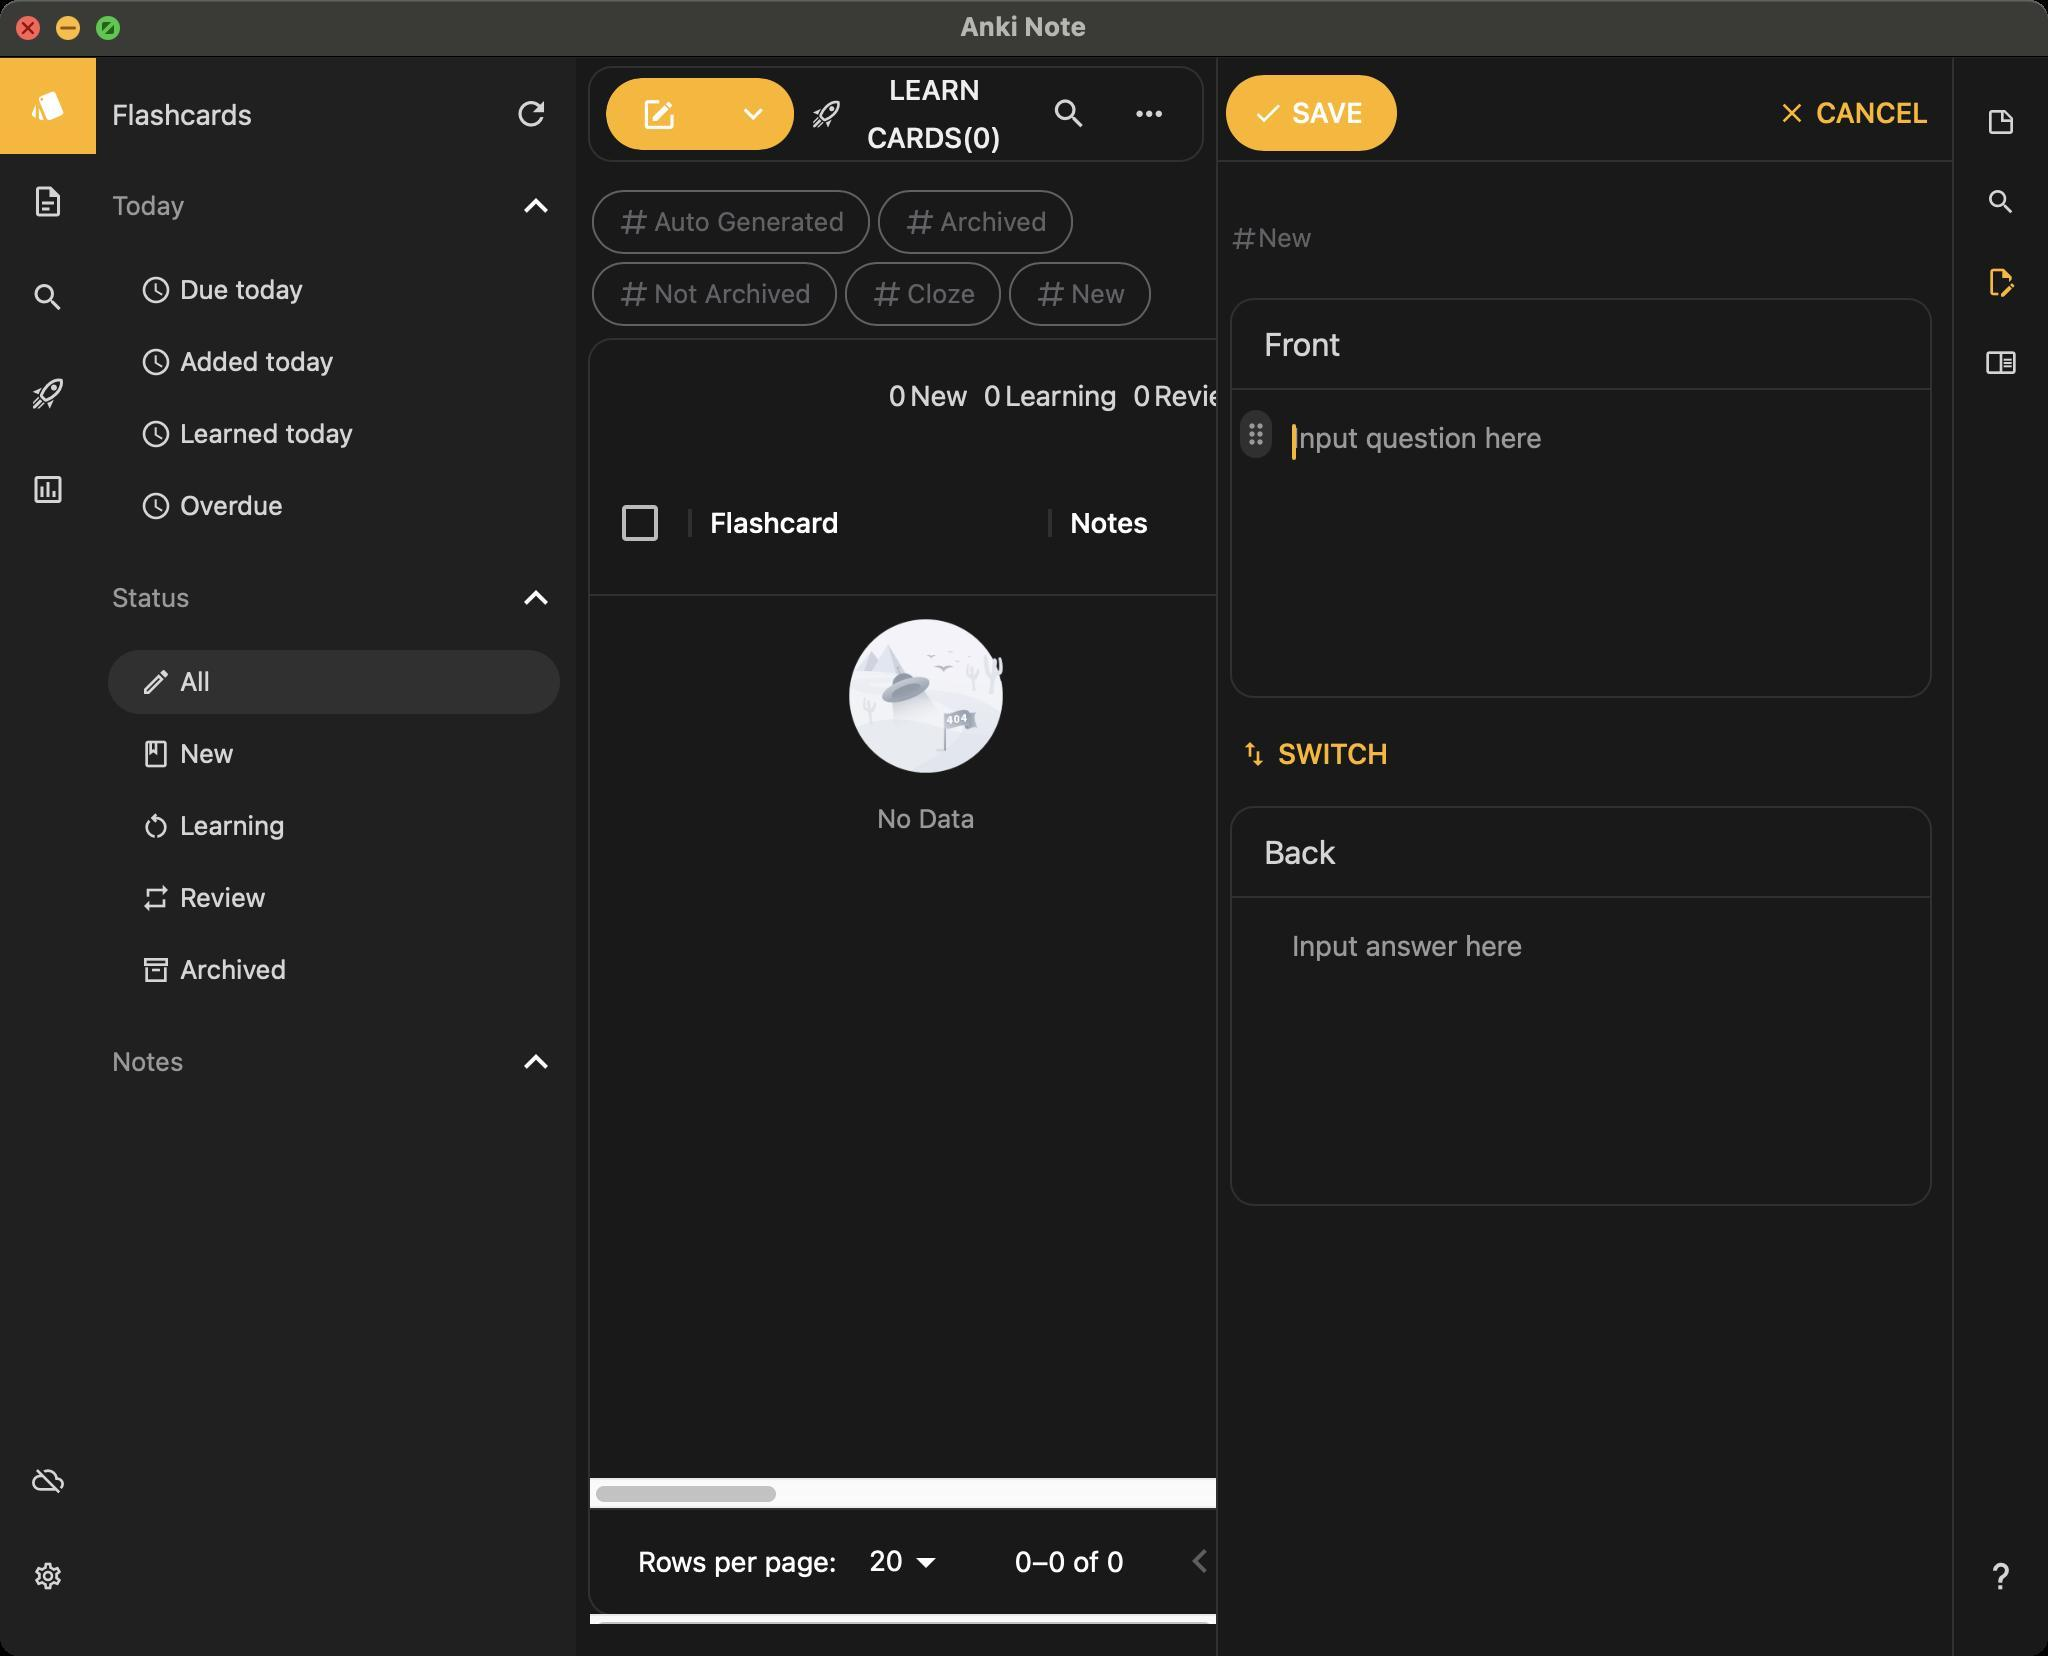
Accessibility tree:
{"name": "Anki_Note", "role": "AXWindow", "description": null, "role_description": "standard window", "value": null, "position": "352.00;121.00", "size": "1024;828", "children": [{"name": null, "role": "AXGroup", "description": null, "role_description": "group", "value": null, "position": "0.00;0.00", "size": "1024;828", "children": [{"name": null, "role": "AXGroup", "description": null, "role_description": "group", "value": null, "position": "0.00;28.00", "size": "1024;800", "children": [{"name": null, "role": "AXGroup", "description": null, "role_description": "group", "value": null, "position": "0.00;28.00", "size": "1024;800", "children": [{"name": "", "role": "AXScrollArea", "description": "", "role_description": "scroll area", "value": "", "position": "0.00;28.00", "size": "1024;800", "children": [{"name": "", "role": "AXWebArea", "description": "Tea Note", "role_description": "HTML content", "value": "", "position": "0.00;28.00", "size": "1024;800", "children": [{"name": "", "role": "AXStaticText", "description": "", "role_description": "text", "value": null, "position": "15.00;43.00", "size": "18;19", "children": []}, {"name": "", "role": "AXStaticText", "description": "", "role_description": "text", "value": null, "position": "15.00;91.00", "size": "18;19", "children": []}, {"name": "", "role": "AXStaticText", "description": "", "role_description": "text", "value": null, "position": "15.00;139.00", "size": "18;19", "children": []}, {"name": "", "role": "AXStaticText", "description": "", "role_description": "text", "value": null, "position": "15.00;187.00", "size": "18;19", "children": []}, {"name": "", "role": "AXStaticText", "description": "", "role_description": "text", "value": null, "position": "15.00;235.00", "size": "18;19", "children": []}, {"name": "", "role": "AXStaticText", "description": "", "role_description": "text", "value": "cloud_off", "position": "16.00;732.00", "size": "16;16", "children": []}, {"name": "", "role": "AXStaticText", "description": "", "role_description": "text", "value": "settings", "position": "16.00;780.00", "size": "16;16", "children": []}, {"name": "", "role": "AXGroup", "description": "", "role_description": "group", "value": "", "position": "48.00;29.00", "size": "240;799", "children": [{"name": "", "role": "AXGroup", "description": "", "role_description": "group", "value": "", "position": "56.00;46.00", "size": "70;22", "children": [{"name": "", "role": "AXStaticText", "description": "", "role_description": "text", "value": "Flashcards", "position": "56.00;48.00", "size": "70;18", "children": []}]}, {"name": "refresh", "role": "AXButton", "description": "", "role_description": "button", "value": "", "position": "248.00;39.00", "size": "36;36", "children": []}, {"name": "Today", "role": "AXButton", "description": "", "role_description": "button", "value": "", "position": "48.00;85.00", "size": "256;54", "children": []}, {"name": "", "role": "AXStaticText", "description": "", "role_description": "text", "value": "schedule", "position": "70.00;137.00", "size": "16;16", "children": []}, {"name": "", "role": "AXGroup", "description": "", "role_description": "group", "value": "", "position": "90.00;135.00", "size": "174;20", "children": [{"name": "", "role": "AXStaticText", "description": "", "role_description": "text", "value": "Due today", "position": "90.00;136.00", "size": "62;17", "children": []}]}, {"name": "", "role": "AXStaticText", "description": "", "role_description": "text", "value": "schedule", "position": "70.00;173.00", "size": "16;16", "children": []}, {"name": "", "role": "AXGroup", "description": "", "role_description": "group", "value": "", "position": "90.00;171.00", "size": "174;20", "children": [{"name": "", "role": "AXStaticText", "description": "", "role_description": "text", "value": "Added today", "position": "90.00;172.00", "size": "77;17", "children": []}]}, {"name": "", "role": "AXStaticText", "description": "", "role_description": "text", "value": "schedule", "position": "70.00;209.00", "size": "16;16", "children": []}, {"name": "", "role": "AXGroup", "description": "", "role_description": "group", "value": "", "position": "90.00;207.00", "size": "174;20", "children": [{"name": "", "role": "AXStaticText", "description": "", "role_description": "text", "value": "Learned today", "position": "90.00;208.00", "size": "87;17", "children": []}]}, {"name": "", "role": "AXStaticText", "description": "", "role_description": "text", "value": "schedule", "position": "70.00;245.00", "size": "16;16", "children": []}, {"name": "", "role": "AXGroup", "description": "", "role_description": "group", "value": "", "position": "90.00;243.00", "size": "174;20", "children": [{"name": "", "role": "AXStaticText", "description": "", "role_description": "text", "value": "Overdue", "position": "90.00;244.00", "size": "52;17", "children": []}]}, {"name": "Status", "role": "AXButton", "description": "", "role_description": "button", "value": "", "position": "48.00;281.00", "size": "256;54", "children": []}, {"name": "", "role": "AXStaticText", "description": "", "role_description": "text", "value": "create", "position": "70.00;333.00", "size": "16;16", "children": []}, {"name": "", "role": "AXGroup", "description": "", "role_description": "group", "value": "", "position": "90.00;331.00", "size": "174;20", "children": [{"name": "", "role": "AXStaticText", "description": "", "role_description": "text", "value": "All", "position": "90.00;332.00", "size": "16;17", "children": []}]}, {"name": "", "role": "AXStaticText", "description": "", "role_description": "text", "value": "book", "position": "70.00;369.00", "size": "16;16", "children": []}, {"name": "", "role": "AXGroup", "description": "", "role_description": "group", "value": "", "position": "90.00;367.00", "size": "174;20", "children": [{"name": "", "role": "AXStaticText", "description": "", "role_description": "text", "value": "New", "position": "90.00;368.00", "size": "27;17", "children": []}]}, {"name": "", "role": "AXStaticText", "description": "", "role_description": "text", "value": "restart_alt", "position": "70.00;405.00", "size": "16;16", "children": []}, {"name": "", "role": "AXGroup", "description": "", "role_description": "group", "value": "", "position": "90.00;403.00", "size": "174;20", "children": [{"name": "", "role": "AXStaticText", "description": "", "role_description": "text", "value": "Learning", "position": "90.00;404.00", "size": "53;17", "children": []}]}, {"name": "", "role": "AXStaticText", "description": "", "role_description": "text", "value": "repeat", "position": "70.00;441.00", "size": "16;16", "children": []}, {"name": "", "role": "AXGroup", "description": "", "role_description": "group", "value": "", "position": "90.00;439.00", "size": "174;20", "children": [{"name": "", "role": "AXStaticText", "description": "", "role_description": "text", "value": "Review", "position": "90.00;440.00", "size": "43;17", "children": []}]}, {"name": "", "role": "AXStaticText", "description": "", "role_description": "text", "value": null, "position": "70.00;477.00", "size": "16;16", "children": []}, {"name": "", "role": "AXGroup", "description": "", "role_description": "group", "value": "", "position": "90.00;475.00", "size": "174;20", "children": [{"name": "", "role": "AXStaticText", "description": "", "role_description": "text", "value": "Archived", "position": "90.00;476.00", "size": "54;17", "children": []}]}, {"name": "Notes", "role": "AXButton", "description": "", "role_description": "button", "value": "", "position": "48.00;513.00", "size": "256;54", "children": []}, {"name": "", "role": "AXGroup", "description": "", "role_description": "group", "value": "", "position": "0.00;28.00", "size": "0;0", "children": []}, {"name": "", "role": "AXGroup", "description": "", "role_description": "group", "value": "", "position": "283.00;29.00", "size": "10;799", "children": []}]}, {"name": "", "role": "AXGroup", "description": "", "role_description": "group", "value": "", "position": "303.00;39.00", "size": "95;36", "children": [{"name": null, "role": "AXButton", "description": "", "role_description": "button", "value": "", "position": "303.00;39.00", "size": "53;36", "children": []}, {"name": "expand_more", "role": "AXButton", "description": "", "role_description": "button", "value": "", "position": "356.00;39.00", "size": "42;36", "children": []}]}, {"name": "LEARN_CARDS_(_0_)", "role": "AXButton", "description": "", "role_description": "button", "value": "", "position": "401.00;27.00", "size": "116;60", "children": []}, {"name": "search", "role": "AXButton", "description": "", "role_description": "button", "value": "", "position": "517.00;39.00", "size": "36;36", "children": []}, {"name": "more_horiz", "role": "AXButton", "description": "", "role_description": "button", "value": "", "position": "557.00;39.00", "size": "36;36", "children": []}, {"name": "Auto_Generated", "role": "AXButton", "description": "", "role_description": "button", "value": "", "position": "296.00;95.00", "size": "139;32", "children": []}, {"name": "Archived", "role": "AXButton", "description": "", "role_description": "button", "value": "", "position": "439.00;95.00", "size": "98;32", "children": []}, {"name": "Not_Archived", "role": "AXButton", "description": "", "role_description": "button", "value": "", "position": "296.00;131.00", "size": "123;32", "children": []}, {"name": "Cloze", "role": "AXButton", "description": "", "role_description": "button", "value": "", "position": "422.00;131.00", "size": "79;32", "children": []}, {"name": "New", "role": "AXButton", "description": "", "role_description": "button", "value": "", "position": "504.00;131.00", "size": "72;32", "children": []}, {"name": "", "role": "AXTable", "description": "", "role_description": "table", "value": "", "position": "294.00;169.00", "size": "338;653", "children": [{"name": "", "role": "AXRow", "description": "", "role_description": "row", "value": "", "position": "295.00;225.00", "size": "978;73", "children": [{"name": "", "role": "AXCell", "description": "", "role_description": "cell", "value": "", "position": "295.00;225.00", "size": "62;73", "children": [{"name": "", "role": "AXGroup", "description": "", "role_description": "group", "value": "", "position": "295.00;225.00", "size": "50;73", "children": [{"name": "", "role": "AXCheckBox", "description": "Select all rows", "role_description": "checkbox", "value": 0, "position": "299.00;240.00", "size": "42;43", "children": []}]}]}, {"name": "", "role": "AXCell", "description": "Flashcard", "role_description": "cell", "value": "", "position": "345.00;225.00", "size": "192;73", "children": [{"name": "", "role": "AXGroup", "description": "", "role_description": "group", "value": "", "position": "355.00;225.00", "size": "160;73", "children": [{"name": "", "role": "AXGroup", "description": "", "role_description": "group", "value": "", "position": "355.00;225.00", "size": "65;73", "children": [{"name": "", "role": "AXStaticText", "description": "", "role_description": "text", "value": "Flashcard", "position": "355.00;252.00", "size": "65;18", "children": []}]}]}]}, {"name": "", "role": "AXCell", "description": "Notes", "role_description": "cell", "value": "", "position": "525.00;225.00", "size": "252;73", "children": [{"name": "", "role": "AXGroup", "description": "", "role_description": "group", "value": "", "position": "535.00;225.00", "size": "220;73", "children": [{"name": "", "role": "AXGroup", "description": "", "role_description": "group", "value": "", "position": "535.00;225.00", "size": "39;73", "children": [{"name": "", "role": "AXStaticText", "description": "", "role_description": "text", "value": "Notes", "position": "535.00;252.00", "size": "40;18", "children": []}]}]}]}, {"name": "", "role": "AXCell", "description": "Tags", "role_description": "cell", "value": "", "position": "765.00;225.00", "size": "212;73", "children": [{"name": "", "role": "AXGroup", "description": "", "role_description": "group", "value": "", "position": "775.00;225.00", "size": "180;73", "children": [{"name": "", "role": "AXGroup", "description": "", "role_description": "group", "value": "", "position": "775.00;225.00", "size": "31;73", "children": [{"name": "", "role": "AXStaticText", "description": "", "role_description": "text", "value": "Tags", "position": "775.00;252.00", "size": "32;18", "children": []}]}]}]}, {"name": "", "role": "AXCell", "description": "Repeat", "role_description": "cell", "value": "", "position": "965.00;225.00", "size": "108;73", "children": [{"name": "", "role": "AXGroup", "description": "", "role_description": "group", "value": "", "position": "975.00;225.00", "size": "76;73", "children": [{"name": "", "role": "AXGroup", "description": "", "role_description": "group", "value": "", "position": "1004.00;225.00", "size": "48;73", "children": [{"name": "", "role": "AXStaticText", "description": "", "role_description": "text", "value": "Repeat", "position": "1004.00;252.00", "size": "47;18", "children": []}]}]}]}, {"name": "", "role": "AXCell", "description": "Next practice", "role_description": "cell", "value": "", "position": "1061.00;225.00", "size": "212;73", "children": [{"name": "", "role": "AXGroup", "description": "", "role_description": "group", "value": "", "position": "1071.00;225.00", "size": "180;73", "children": [{"name": "", "role": "AXGroup", "description": "", "role_description": "group", "value": "", "position": "1162.00;225.00", "size": "90;73", "children": [{"name": "", "role": "AXStaticText", "description": "", "role_description": "text", "value": "Next practice", "position": "1162.00;252.00", "size": "89;18", "children": []}]}]}]}]}, {"name": "", "role": "AXColumn", "description": "", "role_description": "column", "value": "", "position": "295.00;225.00", "size": "62;73", "children": [{"name": "", "role": "AXCell", "description": "", "role_description": "cell", "value": "", "position": "295.00;225.00", "size": "62;73", "children": [{"name": "", "role": "AXGroup", "description": "", "role_description": "group", "value": "", "position": "295.00;225.00", "size": "50;73", "children": [{"name": "", "role": "AXCheckBox", "description": "Select all rows", "role_description": "checkbox", "value": 0, "position": "299.00;240.00", "size": "42;43", "children": []}]}]}]}, {"name": "", "role": "AXColumn", "description": "", "role_description": "column", "value": "", "position": "345.00;225.00", "size": "192;73", "children": [{"name": "", "role": "AXCell", "description": "Flashcard", "role_description": "cell", "value": "", "position": "345.00;225.00", "size": "192;73", "children": [{"name": "", "role": "AXGroup", "description": "", "role_description": "group", "value": "", "position": "355.00;225.00", "size": "160;73", "children": [{"name": "", "role": "AXGroup", "description": "", "role_description": "group", "value": "", "position": "355.00;225.00", "size": "65;73", "children": [{"name": "", "role": "AXStaticText", "description": "", "role_description": "text", "value": "Flashcard", "position": "355.00;252.00", "size": "65;18", "children": []}]}]}]}]}, {"name": "", "role": "AXColumn", "description": "", "role_description": "column", "value": "", "position": "525.00;225.00", "size": "252;73", "children": [{"name": "", "role": "AXCell", "description": "Notes", "role_description": "cell", "value": "", "position": "525.00;225.00", "size": "252;73", "children": [{"name": "", "role": "AXGroup", "description": "", "role_description": "group", "value": "", "position": "535.00;225.00", "size": "220;73", "children": [{"name": "", "role": "AXGroup", "description": "", "role_description": "group", "value": "", "position": "535.00;225.00", "size": "39;73", "children": [{"name": "", "role": "AXStaticText", "description": "", "role_description": "text", "value": "Notes", "position": "535.00;252.00", "size": "40;18", "children": []}]}]}]}]}, {"name": "", "role": "AXColumn", "description": "", "role_description": "column", "value": "", "position": "765.00;225.00", "size": "212;73", "children": [{"name": "", "role": "AXCell", "description": "Tags", "role_description": "cell", "value": "", "position": "765.00;225.00", "size": "212;73", "children": [{"name": "", "role": "AXGroup", "description": "", "role_description": "group", "value": "", "position": "775.00;225.00", "size": "180;73", "children": [{"name": "", "role": "AXGroup", "description": "", "role_description": "group", "value": "", "position": "775.00;225.00", "size": "31;73", "children": [{"name": "", "role": "AXStaticText", "description": "", "role_description": "text", "value": "Tags", "position": "775.00;252.00", "size": "32;18", "children": []}]}]}]}]}, {"name": "", "role": "AXColumn", "description": "", "role_description": "column", "value": "", "position": "965.00;225.00", "size": "108;73", "children": [{"name": "", "role": "AXCell", "description": "Repeat", "role_description": "cell", "value": "", "position": "965.00;225.00", "size": "108;73", "children": [{"name": "", "role": "AXGroup", "description": "", "role_description": "group", "value": "", "position": "975.00;225.00", "size": "76;73", "children": [{"name": "", "role": "AXGroup", "description": "", "role_description": "group", "value": "", "position": "1004.00;225.00", "size": "48;73", "children": [{"name": "", "role": "AXStaticText", "description": "", "role_description": "text", "value": "Repeat", "position": "1004.00;252.00", "size": "47;18", "children": []}]}]}]}]}, {"name": "", "role": "AXColumn", "description": "", "role_description": "column", "value": "", "position": "1061.00;225.00", "size": "212;73", "children": [{"name": "", "role": "AXCell", "description": "Next practice", "role_description": "cell", "value": "", "position": "1061.00;225.00", "size": "212;73", "children": [{"name": "", "role": "AXGroup", "description": "", "role_description": "group", "value": "", "position": "1071.00;225.00", "size": "180;73", "children": [{"name": "", "role": "AXGroup", "description": "", "role_description": "group", "value": "", "position": "1162.00;225.00", "size": "90;73", "children": [{"name": "", "role": "AXStaticText", "description": "", "role_description": "text", "value": "Next practice", "position": "1162.00;252.00", "size": "89;18", "children": []}]}]}]}]}, {"name": "", "role": "AXGroup", "description": "", "role_description": "group", "value": "", "position": "295.00;225.00", "size": "978;73", "children": [{"name": "", "role": "AXCell", "description": "", "role_description": "cell", "value": "", "position": "295.00;225.00", "size": "62;73", "children": [{"name": "", "role": "AXGroup", "description": "", "role_description": "group", "value": "", "position": "295.00;225.00", "size": "50;73", "children": [{"name": "", "role": "AXCheckBox", "description": "Select all rows", "role_description": "checkbox", "value": 0, "position": "299.00;240.00", "size": "42;43", "children": []}]}]}, {"name": "", "role": "AXCell", "description": "Flashcard", "role_description": "cell", "value": "", "position": "345.00;225.00", "size": "192;73", "children": [{"name": "", "role": "AXGroup", "description": "", "role_description": "group", "value": "", "position": "355.00;225.00", "size": "160;73", "children": [{"name": "", "role": "AXGroup", "description": "", "role_description": "group", "value": "", "position": "355.00;225.00", "size": "65;73", "children": [{"name": "", "role": "AXStaticText", "description": "", "role_description": "text", "value": "Flashcard", "position": "355.00;252.00", "size": "65;18", "children": []}]}]}]}, {"name": "", "role": "AXCell", "description": "Notes", "role_description": "cell", "value": "", "position": "525.00;225.00", "size": "252;73", "children": [{"name": "", "role": "AXGroup", "description": "", "role_description": "group", "value": "", "position": "535.00;225.00", "size": "220;73", "children": [{"name": "", "role": "AXGroup", "description": "", "role_description": "group", "value": "", "position": "535.00;225.00", "size": "39;73", "children": [{"name": "", "role": "AXStaticText", "description": "", "role_description": "text", "value": "Notes", "position": "535.00;252.00", "size": "40;18", "children": []}]}]}]}, {"name": "", "role": "AXCell", "description": "Tags", "role_description": "cell", "value": "", "position": "765.00;225.00", "size": "212;73", "children": [{"name": "", "role": "AXGroup", "description": "", "role_description": "group", "value": "", "position": "775.00;225.00", "size": "180;73", "children": [{"name": "", "role": "AXGroup", "description": "", "role_description": "group", "value": "", "position": "775.00;225.00", "size": "31;73", "children": [{"name": "", "role": "AXStaticText", "description": "", "role_description": "text", "value": "Tags", "position": "775.00;252.00", "size": "32;18", "children": []}]}]}]}, {"name": "", "role": "AXCell", "description": "Repeat", "role_description": "cell", "value": "", "position": "965.00;225.00", "size": "108;73", "children": [{"name": "", "role": "AXGroup", "description": "", "role_description": "group", "value": "", "position": "975.00;225.00", "size": "76;73", "children": [{"name": "", "role": "AXGroup", "description": "", "role_description": "group", "value": "", "position": "1004.00;225.00", "size": "48;73", "children": [{"name": "", "role": "AXStaticText", "description": "", "role_description": "text", "value": "Repeat", "position": "1004.00;252.00", "size": "47;18", "children": []}]}]}]}, {"name": "", "role": "AXCell", "description": "Next practice", "role_description": "cell", "value": "", "position": "1061.00;225.00", "size": "212;73", "children": [{"name": "", "role": "AXGroup", "description": "", "role_description": "group", "value": "", "position": "1071.00;225.00", "size": "180;73", "children": [{"name": "", "role": "AXGroup", "description": "", "role_description": "group", "value": "", "position": "1162.00;225.00", "size": "90;73", "children": [{"name": "", "role": "AXStaticText", "description": "", "role_description": "text", "value": "Next practice", "position": "1162.00;252.00", "size": "89;18", "children": []}]}]}]}]}]}, {"name": "", "role": "AXGroup", "description": "", "role_description": "group", "value": "", "position": "608.00;29.00", "size": "416;799", "children": [{"name": "SAVE", "role": "AXButton", "description": "", "role_description": "button", "value": "", "position": "613.00;37.00", "size": "86;39", "children": []}, {"name": "CANCEL", "role": "AXButton", "description": "", "role_description": "button", "value": "", "position": "884.00;38.00", "size": "89;37", "children": []}, {"name": "", "role": "AXStaticText", "description": "", "role_description": "text", "value": null, "position": "615.00;112.00", "size": "14;15", "children": []}, {"name": "", "role": "AXStaticText", "description": "", "role_description": "text", "value": "New", "position": "629.00;110.00", "size": "27;17", "children": []}, {"name": "", "role": "AXGroup", "description": "", "role_description": "group", "value": "", "position": "616.00;150.00", "size": "349;45", "children": [{"name": "", "role": "AXStaticText", "description": "", "role_description": "text", "value": "Front", "position": "632.00;163.00", "size": "39;18", "children": []}]}, {"name": "", "role": "AXTextArea", "description": "", "role_description": "text entry area", "value": "\n", "position": "646.00;205.00", "size": "289;32", "children": [{"name": "", "role": "AXStaticText", "description": "", "role_description": "text", "value": "Input question here", "position": "646.00;210.00", "size": "126;17", "children": []}]}, {"name": "", "role": "AXGroup", "description": "", "role_description": "group", "value": "", "position": "616.00;205.00", "size": "24;24", "children": [{"name": "", "role": "AXStaticText", "description": "", "role_description": "text", "value": "drag_indicator", "position": "620.00;209.00", "size": "16;16", "children": []}]}, {"name": "", "role": "AXGroup", "description": "", "role_description": "group", "value": "", "position": "615.00;359.00", "size": "351;36", "children": [{"name": "SWITCH", "role": "AXButton", "description": "", "role_description": "button", "value": "", "position": "615.00;359.00", "size": "87;36", "children": []}]}, {"name": "", "role": "AXGroup", "description": "", "role_description": "group", "value": "", "position": "616.00;404.00", "size": "349;45", "children": [{"name": "", "role": "AXStaticText", "description": "", "role_description": "text", "value": "Back", "position": "632.00;417.00", "size": "36;18", "children": []}]}, {"name": "", "role": "AXTextArea", "description": "", "role_description": "text entry area", "value": "\n", "position": "646.00;459.00", "size": "289;32", "children": [{"name": "", "role": "AXStaticText", "description": "", "role_description": "text", "value": "Input answer here", "position": "646.00;464.00", "size": "116;17", "children": []}]}, {"name": "", "role": "AXGroup", "description": "", "role_description": "group", "value": "", "position": "616.00;459.00", "size": "24;24", "children": [{"name": "", "role": "AXStaticText", "description": "", "role_description": "text", "value": "drag_indicator", "position": "620.00;463.00", "size": "16;16", "children": []}]}, {"name": "", "role": "AXStaticText", "description": "", "role_description": "text", "value": null, "position": "992.00;53.00", "size": "17;16", "children": []}, {"name": "", "role": "AXStaticText", "description": "", "role_description": "text", "value": null, "position": "992.00;93.00", "size": "17;16", "children": []}, {"name": "", "role": "AXStaticText", "description": "", "role_description": "text", "value": null, "position": "992.00;133.00", "size": "17;16", "children": []}, {"name": "", "role": "AXStaticText", "description": "", "role_description": "text", "value": null, "position": "992.00;173.00", "size": "17;16", "children": []}, {"name": "", "role": "AXStaticText", "description": "", "role_description": "text", "value": null, "position": "992.00;780.00", "size": "17;16", "children": []}, {"name": "", "role": "AXGroup", "description": "", "role_description": "group", "value": "", "position": "603.00;29.00", "size": "10;799", "children": []}]}, {"name": "", "role": "AXGroup", "description": "", "role_description": "group", "value": "", "position": "-993.00;833.00", "size": "284;765", "children": [{"name": "", "role": "AXGroup", "description": "", "role_description": "group", "value": "", "position": "-993.00;841.00", "size": "284;23", "children": [{"name": "", "role": "AXStaticText", "description": "", "role_description": "text", "value": "Basic", "position": "-978.00;844.00", "size": "34;17", "children": []}]}, {"name": "", "role": "AXGroup", "description": "", "role_description": "group", "value": "", "position": "-993.00;864.00", "size": "284;50", "children": [{"name": "", "role": "AXStaticText", "description": "", "role_description": "text", "value": "Text", "position": "-944.00;871.00", "size": "28;17", "children": []}, {"name": "", "role": "AXStaticText", "description": "", "role_description": "text", "value": "^ ⇧ 0", "position": "-762.00;871.00", "size": "38;17", "children": []}, {"name": "", "role": "AXGroup", "description": "", "role_description": "group", "value": "", "position": "-944.00;886.00", "size": "220;20", "children": [{"name": "", "role": "AXStaticText", "description": "", "role_description": "text", "value": "Insert Text…", "position": "-944.00;890.00", "size": "74;16", "children": []}]}]}, {"name": "", "role": "AXGroup", "description": "", "role_description": "group", "value": "", "position": "-993.00;913.00", "size": "284;50", "children": [{"name": "", "role": "AXStaticText", "description": "", "role_description": "text", "value": "Big heading", "position": "-944.00;920.00", "size": "75;17", "children": []}, {"name": "", "role": "AXStaticText", "description": "", "role_description": "text", "value": "^ ⇧ 1", "position": "-760.00;920.00", "size": "36;17", "children": []}, {"name": "", "role": "AXGroup", "description": "", "role_description": "group", "value": "", "position": "-944.00;935.00", "size": "220;20", "children": [{"name": "", "role": "AXStaticText", "description": "", "role_description": "text", "value": "# Insert Big Heading…", "position": "-944.00;939.00", "size": "132;16", "children": []}]}]}, {"name": "", "role": "AXGroup", "description": "", "role_description": "group", "value": "", "position": "-993.00;962.00", "size": "284;51", "children": [{"name": "", "role": "AXStaticText", "description": "", "role_description": "text", "value": "Medium heading", "position": "-944.00;969.00", "size": "105;18", "children": []}, {"name": "", "role": "AXStaticText", "description": "", "role_description": "text", "value": "^ ⇧ 2", "position": "-762.00;969.00", "size": "38;18", "children": []}, {"name": "", "role": "AXGroup", "description": "", "role_description": "group", "value": "", "position": "-944.00;985.00", "size": "220;20", "children": [{"name": "", "role": "AXStaticText", "description": "", "role_description": "text", "value": "## Insert Medium Heading…", "position": "-944.00;988.00", "size": "168;17", "children": []}]}]}, {"name": "", "role": "AXGroup", "description": "", "role_description": "group", "value": "", "position": "-993.00;1019.00", "size": "284;2", "children": [{"name": "", "role": "AXSplitter", "description": "", "role_description": "separator", "value": "", "position": "-993.00;1019.00", "size": "284;2", "children": []}]}, {"name": "", "role": "AXGroup", "description": "", "role_description": "group", "value": "", "position": "-993.00;1028.00", "size": "284;50", "children": [{"name": "", "role": "AXStaticText", "description": "", "role_description": "text", "value": "To-do list", "position": "-944.00;1035.00", "size": "61;17", "children": []}, {"name": "", "role": "AXStaticText", "description": "", "role_description": "text", "value": "^ ⇧ 7", "position": "-761.00;1035.00", "size": "37;17", "children": []}, {"name": "", "role": "AXGroup", "description": "", "role_description": "group", "value": "", "position": "-944.00;1050.00", "size": "220;20", "children": [{"name": "", "role": "AXStaticText", "description": "", "role_description": "text", "value": "[ ] Track tasks with a to-do list", "position": "-944.00;1054.00", "size": "180;16", "children": []}]}]}, {"name": "", "role": "AXGroup", "description": "", "role_description": "group", "value": "", "position": "-993.00;1077.00", "size": "284;51", "children": [{"name": "", "role": "AXStaticText", "description": "", "role_description": "text", "value": "Bulleted list", "position": "-944.00;1084.00", "size": "75;18", "children": []}, {"name": "", "role": "AXStaticText", "description": "", "role_description": "text", "value": "^ ⇧ 8", "position": "-762.00;1084.00", "size": "38;18", "children": []}, {"name": "", "role": "AXGroup", "description": "", "role_description": "group", "value": "", "position": "-944.00;1100.00", "size": "220;20", "children": [{"name": "", "role": "AXStaticText", "description": "", "role_description": "text", "value": "- Insert Bulleted list", "position": "-944.00;1103.00", "size": "117;17", "children": []}]}]}, {"name": "", "role": "AXGroup", "description": "", "role_description": "group", "value": "", "position": "-993.00;1127.00", "size": "284;50", "children": [{"name": "", "role": "AXStaticText", "description": "", "role_description": "text", "value": "Ordered list", "position": "-944.00;1134.00", "size": "75;17", "children": []}, {"name": "", "role": "AXStaticText", "description": "", "role_description": "text", "value": "^ ⇧ 9", "position": "-762.00;1134.00", "size": "38;17", "children": []}, {"name": "", "role": "AXGroup", "description": "", "role_description": "group", "value": "", "position": "-944.00;1149.00", "size": "220;20", "children": [{"name": "", "role": "AXStaticText", "description": "", "role_description": "text", "value": "1. Insert Ordered list", "position": "-944.00;1153.00", "size": "121;16", "children": []}]}]}, {"name": "", "role": "AXGroup", "description": "", "role_description": "group", "value": "", "position": "-993.00;1184.00", "size": "284;2", "children": [{"name": "", "role": "AXSplitter", "description": "", "role_description": "separator", "value": "", "position": "-993.00;1184.00", "size": "284;2", "children": []}]}, {"name": "", "role": "AXGroup", "description": "", "role_description": "group", "value": "", "position": "-993.00;1192.00", "size": "284;51", "children": [{"name": "", "role": "AXStaticText", "description": "", "role_description": "text", "value": "Block Quote", "position": "-944.00;1199.00", "size": "78;17", "children": []}, {"name": "", "role": "AXStaticText", "description": "", "role_description": "text", "value": "⌘ ]", "position": "-746.00;1199.00", "size": "22;17", "children": []}, {"name": "", "role": "AXGroup", "description": "", "role_description": "group", "value": "", "position": "-944.00;1215.00", "size": "220;20", "children": [{"name": "", "role": "AXStaticText", "description": "", "role_description": "text", "value": "> Insert Block Quote", "position": "-944.00;1218.00", "size": "122;17", "children": []}]}]}, {"name": "", "role": "AXGroup", "description": "", "role_description": "group", "value": "", "position": "-993.00;1242.00", "size": "284;23", "children": [{"name": "", "role": "AXStaticText", "description": "", "role_description": "text", "value": "Relations", "position": "-978.00;1244.00", "size": "57;18", "children": []}]}, {"name": "", "role": "AXGroup", "description": "", "role_description": "group", "value": "", "position": "-993.00;1264.00", "size": "284;51", "children": [{"name": "", "role": "AXStaticText", "description": "", "role_description": "text", "value": "Internal link", "position": "-944.00;1272.00", "size": "74;17", "children": []}, {"name": "", "role": "AXStaticText", "description": "", "role_description": "text", "value": "^ i", "position": "-740.00;1272.00", "size": "16;17", "children": []}, {"name": "", "role": "AXGroup", "description": "", "role_description": "group", "value": "", "position": "-944.00;1287.00", "size": "220;20", "children": [{"name": "", "role": "AXStaticText", "description": "", "role_description": "text", "value": "[[Add internal link to another note", "position": "-944.00;1291.00", "size": "200;16", "children": []}]}]}, {"name": "", "role": "AXGroup", "description": "", "role_description": "group", "value": "", "position": "-993.00;1314.00", "size": "284;50", "children": [{"name": "", "role": "AXStaticText", "description": "", "role_description": "text", "value": "Link", "position": "-944.00;1321.00", "size": "27;17", "children": []}, {"name": "", "role": "AXStaticText", "description": "", "role_description": "text", "value": "⌘ k", "position": "-748.00;1321.00", "size": "24;17", "children": []}, {"name": "", "role": "AXGroup", "description": "", "role_description": "group", "value": "", "position": "-944.00;1336.00", "size": "220;20", "children": [{"name": "", "role": "AXStaticText", "description": "", "role_description": "text", "value": "[](Add Link)", "position": "-944.00;1340.00", "size": "72;16", "children": []}]}]}, {"name": "", "role": "AXGroup", "description": "", "role_description": "group", "value": "", "position": "-993.00;1371.00", "size": "284;2", "children": [{"name": "", "role": "AXSplitter", "description": "", "role_description": "separator", "value": "", "position": "-993.00;1371.00", "size": "284;2", "children": []}]}, {"name": "", "role": "AXGroup", "description": "", "role_description": "group", "value": "", "position": "-993.00;1379.00", "size": "284;24", "children": [{"name": "", "role": "AXStaticText", "description": "", "role_description": "text", "value": "Media", "position": "-978.00;1382.00", "size": "39;17", "children": []}]}, {"name": "", "role": "AXGroup", "description": "", "role_description": "group", "value": "", "position": "-993.00;1402.00", "size": "284;51", "children": [{"name": "", "role": "AXStaticText", "description": "", "role_description": "text", "value": "Image", "position": "-944.00;1409.00", "size": "40;17", "children": []}, {"name": "", "role": "AXGroup", "description": "", "role_description": "group", "value": "", "position": "-944.00;1424.00", "size": "220;20", "children": [{"name": "", "role": "AXStaticText", "description": "", "role_description": "text", "value": "![](Insert a image)", "position": "-944.00;1428.00", "size": "108;16", "children": []}]}]}, {"name": "", "role": "AXGroup", "description": "", "role_description": "group", "value": "", "position": "-993.00;1452.00", "size": "284;50", "children": [{"name": "", "role": "AXStaticText", "description": "", "role_description": "text", "value": "File", "position": "-944.00;1459.00", "size": "23;17", "children": []}, {"name": "", "role": "AXGroup", "description": "", "role_description": "group", "value": "", "position": "-944.00;1474.00", "size": "220;20", "children": [{"name": "", "role": "AXStaticText", "description": "", "role_description": "text", "value": "![](Insert a file)", "position": "-944.00;1478.00", "size": "90;16", "children": []}]}]}, {"name": "", "role": "AXGroup", "description": "", "role_description": "group", "value": "", "position": "-993.00;1509.00", "size": "284;1", "children": [{"name": "", "role": "AXSplitter", "description": "", "role_description": "separator", "value": "", "position": "-993.00;1509.00", "size": "284;1", "children": []}]}, {"name": "", "role": "AXGroup", "description": "", "role_description": "group", "value": "", "position": "-993.00;1517.00", "size": "284;24", "children": [{"name": "", "role": "AXStaticText", "description": "", "role_description": "text", "value": "Advanced", "position": "-978.00;1520.00", "size": "62;17", "children": []}]}, {"name": "", "role": "AXGroup", "description": "", "role_description": "group", "value": "", "position": "-993.00;1540.00", "size": "284;50", "children": [{"name": "", "role": "AXStaticText", "description": "", "role_description": "text", "value": "Code", "position": "-944.00;1543.00", "size": "35;17", "children": []}, {"name": "", "role": "AXStaticText", "description": "", "role_description": "text", "value": "PRO", "position": "-760.00;1547.00", "size": "28;17", "children": []}, {"name": "", "role": "AXGroup", "description": "", "role_description": "group", "value": "", "position": "-944.00;1566.00", "size": "220;20", "children": [{"name": "", "role": "AXStaticText", "description": "", "role_description": "text", "value": "```Capture a code snippet```", "position": "-944.00;1570.00", "size": "175;16", "children": []}]}]}]}, {"name": "", "role": "AXGroup", "description": "", "role_description": "group", "value": "", "position": "-993.00;833.00", "size": "284;765", "children": [{"name": "", "role": "AXGroup", "description": "", "role_description": "group", "value": "", "position": "-993.00;841.00", "size": "284;23", "children": [{"name": "", "role": "AXStaticText", "description": "", "role_description": "text", "value": "Basic", "position": "-978.00;844.00", "size": "34;17", "children": []}]}, {"name": "", "role": "AXGroup", "description": "", "role_description": "group", "value": "", "position": "-993.00;864.00", "size": "284;50", "children": [{"name": "", "role": "AXStaticText", "description": "", "role_description": "text", "value": "Text", "position": "-944.00;871.00", "size": "28;17", "children": []}, {"name": "", "role": "AXStaticText", "description": "", "role_description": "text", "value": "^ ⇧ 0", "position": "-762.00;871.00", "size": "38;17", "children": []}, {"name": "", "role": "AXGroup", "description": "", "role_description": "group", "value": "", "position": "-944.00;886.00", "size": "220;20", "children": [{"name": "", "role": "AXStaticText", "description": "", "role_description": "text", "value": "Insert Text…", "position": "-944.00;890.00", "size": "74;16", "children": []}]}]}, {"name": "", "role": "AXGroup", "description": "", "role_description": "group", "value": "", "position": "-993.00;913.00", "size": "284;50", "children": [{"name": "", "role": "AXStaticText", "description": "", "role_description": "text", "value": "Big heading", "position": "-944.00;920.00", "size": "75;17", "children": []}, {"name": "", "role": "AXStaticText", "description": "", "role_description": "text", "value": "^ ⇧ 1", "position": "-760.00;920.00", "size": "36;17", "children": []}, {"name": "", "role": "AXGroup", "description": "", "role_description": "group", "value": "", "position": "-944.00;935.00", "size": "220;20", "children": [{"name": "", "role": "AXStaticText", "description": "", "role_description": "text", "value": "# Insert Big Heading…", "position": "-944.00;939.00", "size": "132;16", "children": []}]}]}, {"name": "", "role": "AXGroup", "description": "", "role_description": "group", "value": "", "position": "-993.00;962.00", "size": "284;51", "children": [{"name": "", "role": "AXStaticText", "description": "", "role_description": "text", "value": "Medium heading", "position": "-944.00;969.00", "size": "105;18", "children": []}, {"name": "", "role": "AXStaticText", "description": "", "role_description": "text", "value": "^ ⇧ 2", "position": "-762.00;969.00", "size": "38;18", "children": []}, {"name": "", "role": "AXGroup", "description": "", "role_description": "group", "value": "", "position": "-944.00;985.00", "size": "220;20", "children": [{"name": "", "role": "AXStaticText", "description": "", "role_description": "text", "value": "## Insert Medium Heading…", "position": "-944.00;988.00", "size": "168;17", "children": []}]}]}, {"name": "", "role": "AXGroup", "description": "", "role_description": "group", "value": "", "position": "-993.00;1019.00", "size": "284;2", "children": [{"name": "", "role": "AXSplitter", "description": "", "role_description": "separator", "value": "", "position": "-993.00;1019.00", "size": "284;2", "children": []}]}, {"name": "", "role": "AXGroup", "description": "", "role_description": "group", "value": "", "position": "-993.00;1028.00", "size": "284;50", "children": [{"name": "", "role": "AXStaticText", "description": "", "role_description": "text", "value": "To-do list", "position": "-944.00;1035.00", "size": "61;17", "children": []}, {"name": "", "role": "AXStaticText", "description": "", "role_description": "text", "value": "^ ⇧ 7", "position": "-761.00;1035.00", "size": "37;17", "children": []}, {"name": "", "role": "AXGroup", "description": "", "role_description": "group", "value": "", "position": "-944.00;1050.00", "size": "220;20", "children": [{"name": "", "role": "AXStaticText", "description": "", "role_description": "text", "value": "[ ] Track tasks with a to-do list", "position": "-944.00;1054.00", "size": "180;16", "children": []}]}]}, {"name": "", "role": "AXGroup", "description": "", "role_description": "group", "value": "", "position": "-993.00;1077.00", "size": "284;51", "children": [{"name": "", "role": "AXStaticText", "description": "", "role_description": "text", "value": "Bulleted list", "position": "-944.00;1084.00", "size": "75;18", "children": []}, {"name": "", "role": "AXStaticText", "description": "", "role_description": "text", "value": "^ ⇧ 8", "position": "-762.00;1084.00", "size": "38;18", "children": []}, {"name": "", "role": "AXGroup", "description": "", "role_description": "group", "value": "", "position": "-944.00;1100.00", "size": "220;20", "children": [{"name": "", "role": "AXStaticText", "description": "", "role_description": "text", "value": "- Insert Bulleted list", "position": "-944.00;1103.00", "size": "117;17", "children": []}]}]}, {"name": "", "role": "AXGroup", "description": "", "role_description": "group", "value": "", "position": "-993.00;1127.00", "size": "284;50", "children": [{"name": "", "role": "AXStaticText", "description": "", "role_description": "text", "value": "Ordered list", "position": "-944.00;1134.00", "size": "75;17", "children": []}, {"name": "", "role": "AXStaticText", "description": "", "role_description": "text", "value": "^ ⇧ 9", "position": "-762.00;1134.00", "size": "38;17", "children": []}, {"name": "", "role": "AXGroup", "description": "", "role_description": "group", "value": "", "position": "-944.00;1149.00", "size": "220;20", "children": [{"name": "", "role": "AXStaticText", "description": "", "role_description": "text", "value": "1. Insert Ordered list", "position": "-944.00;1153.00", "size": "121;16", "children": []}]}]}, {"name": "", "role": "AXGroup", "description": "", "role_description": "group", "value": "", "position": "-993.00;1184.00", "size": "284;2", "children": [{"name": "", "role": "AXSplitter", "description": "", "role_description": "separator", "value": "", "position": "-993.00;1184.00", "size": "284;2", "children": []}]}, {"name": "", "role": "AXGroup", "description": "", "role_description": "group", "value": "", "position": "-993.00;1192.00", "size": "284;51", "children": [{"name": "", "role": "AXStaticText", "description": "", "role_description": "text", "value": "Block Quote", "position": "-944.00;1199.00", "size": "78;17", "children": []}, {"name": "", "role": "AXStaticText", "description": "", "role_description": "text", "value": "⌘ ]", "position": "-746.00;1199.00", "size": "22;17", "children": []}, {"name": "", "role": "AXGroup", "description": "", "role_description": "group", "value": "", "position": "-944.00;1215.00", "size": "220;20", "children": [{"name": "", "role": "AXStaticText", "description": "", "role_description": "text", "value": "> Insert Block Quote", "position": "-944.00;1218.00", "size": "122;17", "children": []}]}]}, {"name": "", "role": "AXGroup", "description": "", "role_description": "group", "value": "", "position": "-993.00;1242.00", "size": "284;23", "children": [{"name": "", "role": "AXStaticText", "description": "", "role_description": "text", "value": "Relations", "position": "-978.00;1244.00", "size": "57;18", "children": []}]}, {"name": "", "role": "AXGroup", "description": "", "role_description": "group", "value": "", "position": "-993.00;1264.00", "size": "284;51", "children": [{"name": "", "role": "AXStaticText", "description": "", "role_description": "text", "value": "Internal link", "position": "-944.00;1272.00", "size": "74;17", "children": []}, {"name": "", "role": "AXStaticText", "description": "", "role_description": "text", "value": "^ i", "position": "-740.00;1272.00", "size": "16;17", "children": []}, {"name": "", "role": "AXGroup", "description": "", "role_description": "group", "value": "", "position": "-944.00;1287.00", "size": "220;20", "children": [{"name": "", "role": "AXStaticText", "description": "", "role_description": "text", "value": "[[Add internal link to another note", "position": "-944.00;1291.00", "size": "200;16", "children": []}]}]}, {"name": "", "role": "AXGroup", "description": "", "role_description": "group", "value": "", "position": "-993.00;1314.00", "size": "284;50", "children": [{"name": "", "role": "AXStaticText", "description": "", "role_description": "text", "value": "Link", "position": "-944.00;1321.00", "size": "27;17", "children": []}, {"name": "", "role": "AXStaticText", "description": "", "role_description": "text", "value": "⌘ k", "position": "-748.00;1321.00", "size": "24;17", "children": []}, {"name": "", "role": "AXGroup", "description": "", "role_description": "group", "value": "", "position": "-944.00;1336.00", "size": "220;20", "children": [{"name": "", "role": "AXStaticText", "description": "", "role_description": "text", "value": "[](Add Link)", "position": "-944.00;1340.00", "size": "72;16", "children": []}]}]}, {"name": "", "role": "AXGroup", "description": "", "role_description": "group", "value": "", "position": "-993.00;1371.00", "size": "284;2", "children": [{"name": "", "role": "AXSplitter", "description": "", "role_description": "separator", "value": "", "position": "-993.00;1371.00", "size": "284;2", "children": []}]}, {"name": "", "role": "AXGroup", "description": "", "role_description": "group", "value": "", "position": "-993.00;1379.00", "size": "284;24", "children": [{"name": "", "role": "AXStaticText", "description": "", "role_description": "text", "value": "Media", "position": "-978.00;1382.00", "size": "39;17", "children": []}]}, {"name": "", "role": "AXGroup", "description": "", "role_description": "group", "value": "", "position": "-993.00;1402.00", "size": "284;51", "children": [{"name": "", "role": "AXStaticText", "description": "", "role_description": "text", "value": "Image", "position": "-944.00;1409.00", "size": "40;17", "children": []}, {"name": "", "role": "AXGroup", "description": "", "role_description": "group", "value": "", "position": "-944.00;1424.00", "size": "220;20", "children": [{"name": "", "role": "AXStaticText", "description": "", "role_description": "text", "value": "![](Insert a image)", "position": "-944.00;1428.00", "size": "108;16", "children": []}]}]}, {"name": "", "role": "AXGroup", "description": "", "role_description": "group", "value": "", "position": "-993.00;1452.00", "size": "284;50", "children": [{"name": "", "role": "AXStaticText", "description": "", "role_description": "text", "value": "File", "position": "-944.00;1459.00", "size": "23;17", "children": []}, {"name": "", "role": "AXGroup", "description": "", "role_description": "group", "value": "", "position": "-944.00;1474.00", "size": "220;20", "children": [{"name": "", "role": "AXStaticText", "description": "", "role_description": "text", "value": "![](Insert a file)", "position": "-944.00;1478.00", "size": "90;16", "children": []}]}]}, {"name": "", "role": "AXGroup", "description": "", "role_description": "group", "value": "", "position": "-993.00;1509.00", "size": "284;1", "children": [{"name": "", "role": "AXSplitter", "description": "", "role_description": "separator", "value": "", "position": "-993.00;1509.00", "size": "284;1", "children": []}]}, {"name": "", "role": "AXGroup", "description": "", "role_description": "group", "value": "", "position": "-993.00;1517.00", "size": "284;24", "children": [{"name": "", "role": "AXStaticText", "description": "", "role_description": "text", "value": "Advanced", "position": "-978.00;1520.00", "size": "62;17", "children": []}]}, {"name": "", "role": "AXGroup", "description": "", "role_description": "group", "value": "", "position": "-993.00;1540.00", "size": "284;50", "children": [{"name": "", "role": "AXStaticText", "description": "", "role_description": "text", "value": "Code", "position": "-944.00;1543.00", "size": "35;17", "children": []}, {"name": "", "role": "AXStaticText", "description": "", "role_description": "text", "value": "PRO", "position": "-760.00;1547.00", "size": "28;17", "children": []}, {"name": "", "role": "AXGroup", "description": "", "role_description": "group", "value": "", "position": "-944.00;1566.00", "size": "220;20", "children": [{"name": "", "role": "AXStaticText", "description": "", "role_description": "text", "value": "```Capture a code snippet```", "position": "-944.00;1570.00", "size": "175;16", "children": []}]}]}]}]}]}]}]}]}, {"name": null, "role": "AXButton", "description": null, "role_description": "close button", "value": null, "position": "7.00;6.00", "size": "14;16", "children": []}, {"name": null, "role": "AXButton", "description": null, "role_description": "full screen button", "value": null, "position": "47.00;6.00", "size": "14;16", "children": [{"name": null, "role": "AXGroup", "description": null, "role_description": "group", "value": null, "position": "47.00;6.00", "size": "14;16", "children": []}]}, {"name": null, "role": "AXButton", "description": null, "role_description": "minimize button", "value": null, "position": "27.00;6.00", "size": "14;16", "children": []}, {"name": null, "role": "AXStaticText", "description": null, "role_description": "text", "value": "Anki Note", "position": "478.00;5.00", "size": "68;16", "children": []}]}